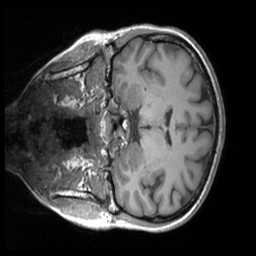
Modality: T1w
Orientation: coronal
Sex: female
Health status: ill
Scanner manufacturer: siemens
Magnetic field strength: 3 T
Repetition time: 1.66 s
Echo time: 0.00254 s